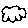
Label: cloud